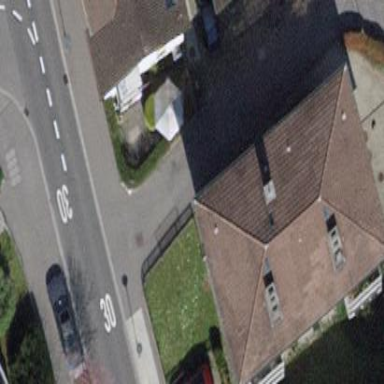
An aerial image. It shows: Hipped roof on apartment building.